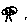
Label: tree